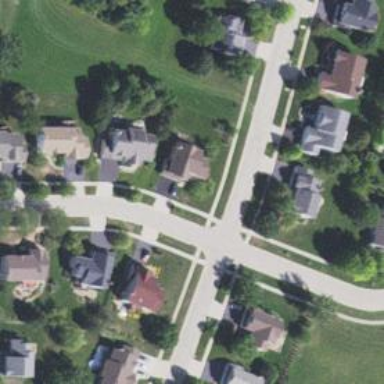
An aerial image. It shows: Residential road.